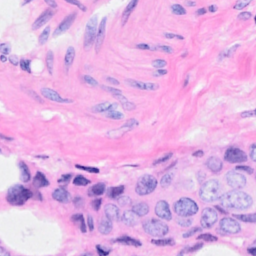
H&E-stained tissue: Breast